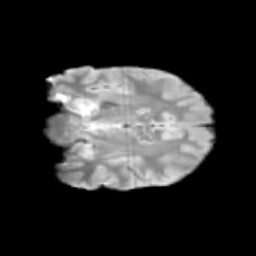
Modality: T2w
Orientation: coronal
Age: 12
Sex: male
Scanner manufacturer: siemens
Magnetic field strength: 3 T
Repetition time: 3.8 s
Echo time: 0.07 s